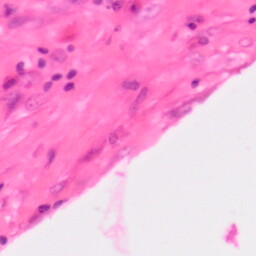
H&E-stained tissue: Colon